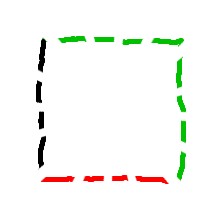
Shape: square